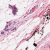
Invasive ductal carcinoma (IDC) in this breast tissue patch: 0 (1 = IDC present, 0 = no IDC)